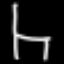
Label: chair